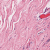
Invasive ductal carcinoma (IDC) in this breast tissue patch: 0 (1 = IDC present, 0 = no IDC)